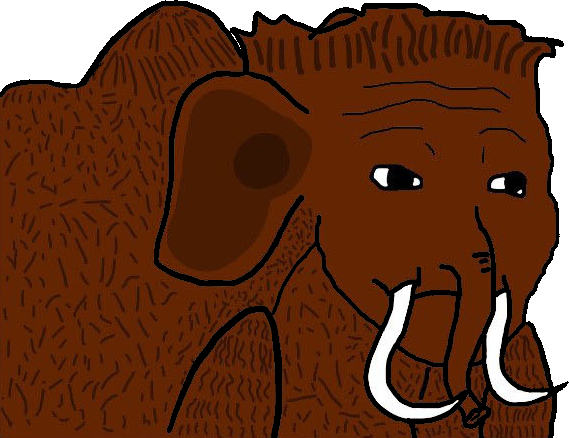
Label: 5_Animal